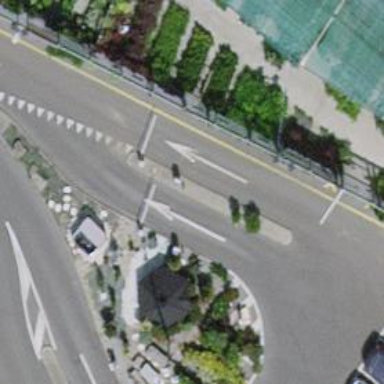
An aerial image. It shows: Lift gate barrier.